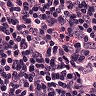
Metastatic tissue present: yes